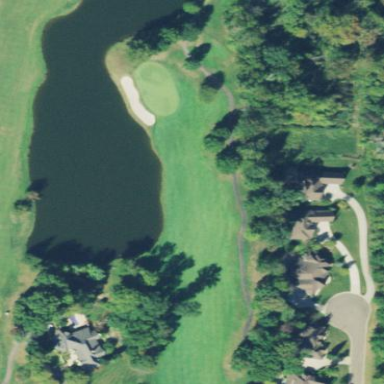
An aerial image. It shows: Golf fairway surrounded by grass.